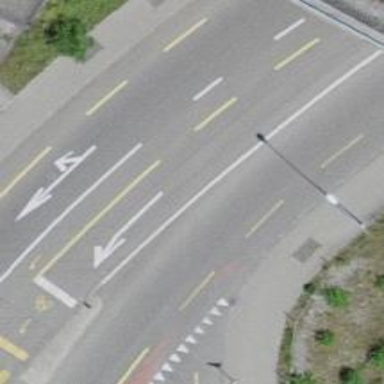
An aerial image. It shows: Secondary road with asphalt surface. There are sidewalks on both sides and designated cycle lane.